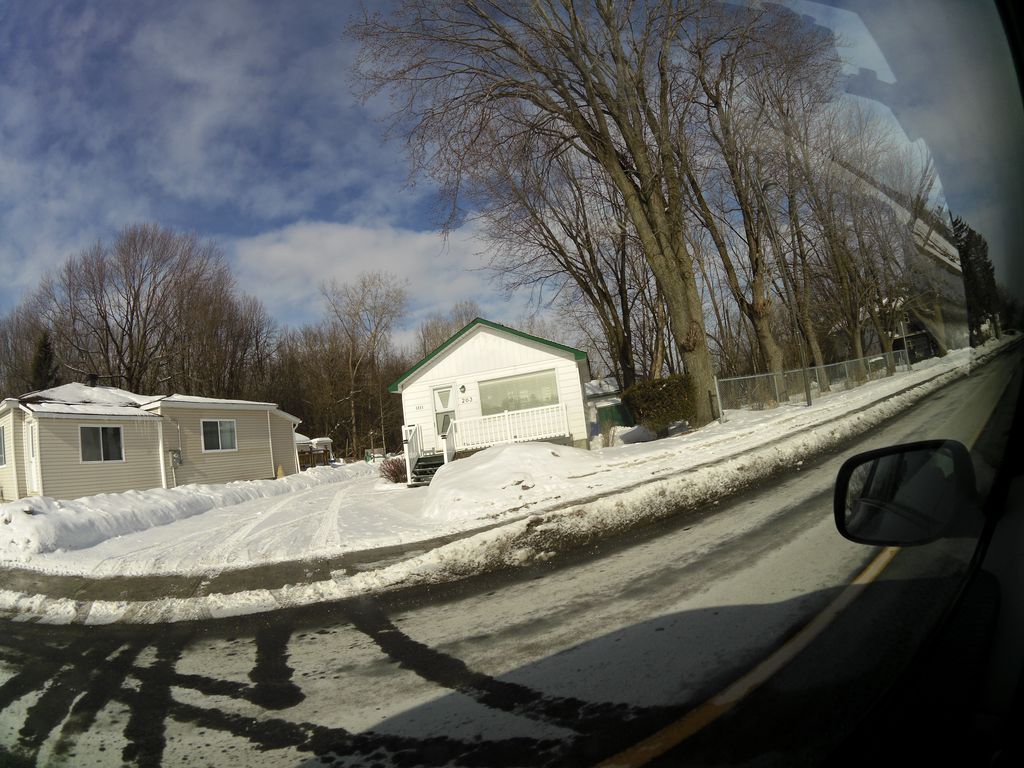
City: ottawa-gatineau